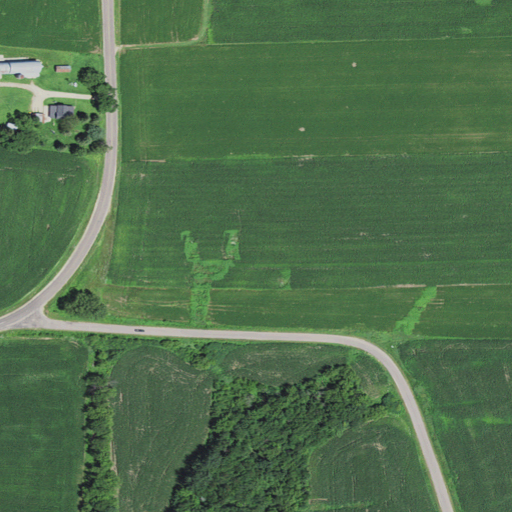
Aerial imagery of ridge(s) in Wisconsin named Arcadia Ridge containing cultivated crops, open development, deciduous forest, low intensity development, high intensity development, and mixed forest